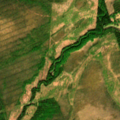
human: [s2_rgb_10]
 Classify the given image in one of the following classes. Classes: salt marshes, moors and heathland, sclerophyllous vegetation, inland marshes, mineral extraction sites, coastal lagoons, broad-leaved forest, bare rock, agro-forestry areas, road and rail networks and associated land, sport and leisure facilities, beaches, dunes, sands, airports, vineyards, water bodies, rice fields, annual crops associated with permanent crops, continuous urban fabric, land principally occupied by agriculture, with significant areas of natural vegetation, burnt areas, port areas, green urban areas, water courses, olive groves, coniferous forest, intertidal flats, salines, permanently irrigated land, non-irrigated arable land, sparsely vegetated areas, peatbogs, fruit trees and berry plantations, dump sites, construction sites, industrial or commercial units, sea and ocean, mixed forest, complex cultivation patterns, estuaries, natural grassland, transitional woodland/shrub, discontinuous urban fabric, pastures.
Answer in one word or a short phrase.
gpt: mixed forest, transitional woodland/shrub, peatbogs